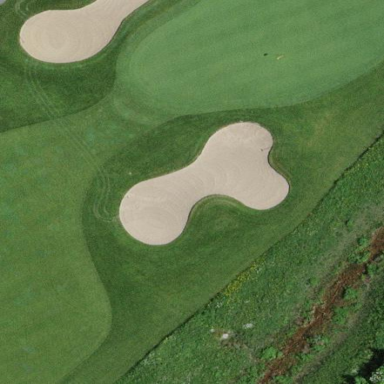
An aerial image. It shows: Golf bunker.